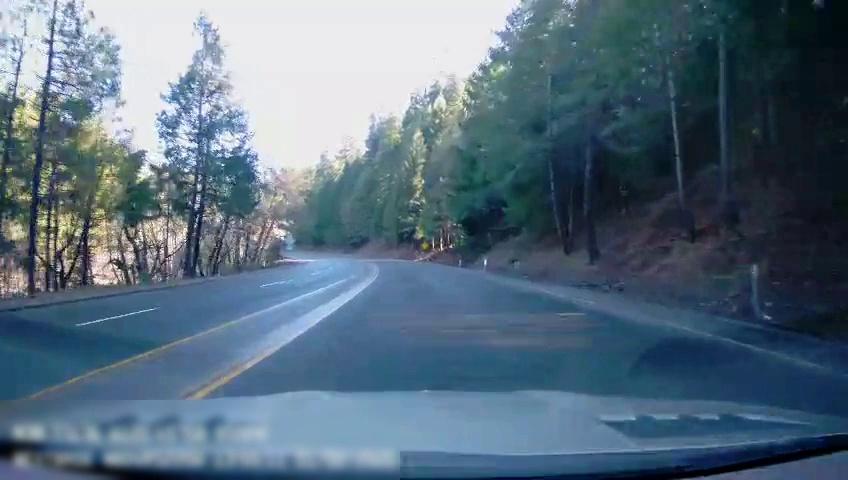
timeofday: Day
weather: Sunny
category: Drivable Space
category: Lanes | Opposite Lane
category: Lanes | Alternate Lane
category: Lanes | Opposite Lane
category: Lanes | Current Lane
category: Lanes | Alternate Lane
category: Lanes | Opposite Lane